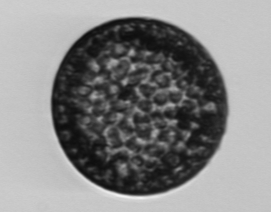
Label: Coscinodiscus